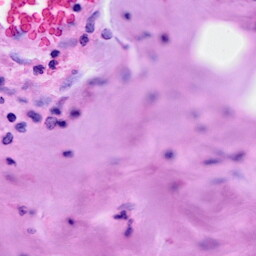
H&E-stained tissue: Breast